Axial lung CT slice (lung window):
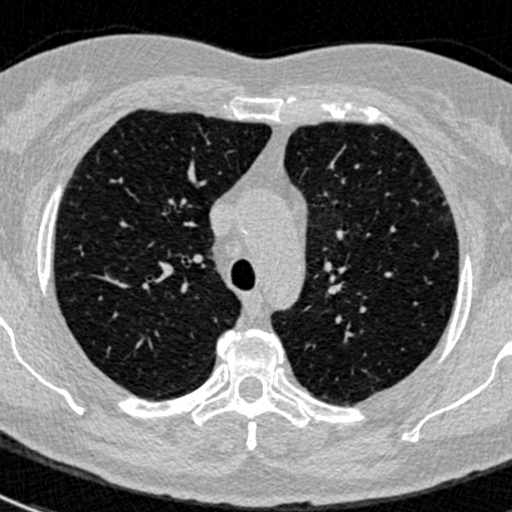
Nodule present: no